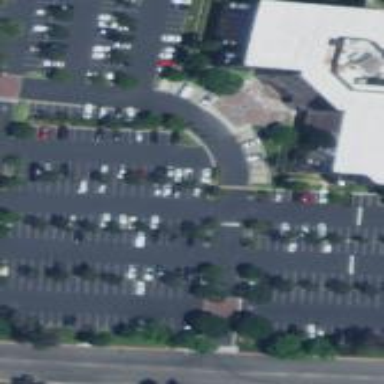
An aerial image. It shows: Commercial building.